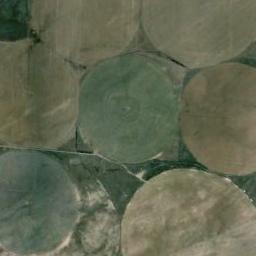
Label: circular_farmland